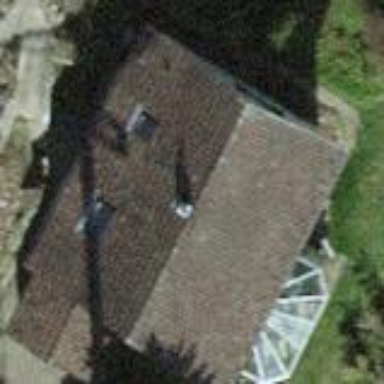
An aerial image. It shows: Detached building with gabled roof.